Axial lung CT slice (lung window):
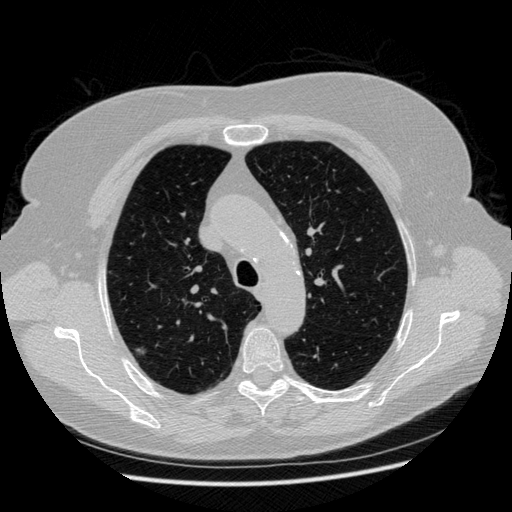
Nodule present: yes
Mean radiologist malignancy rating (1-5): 4